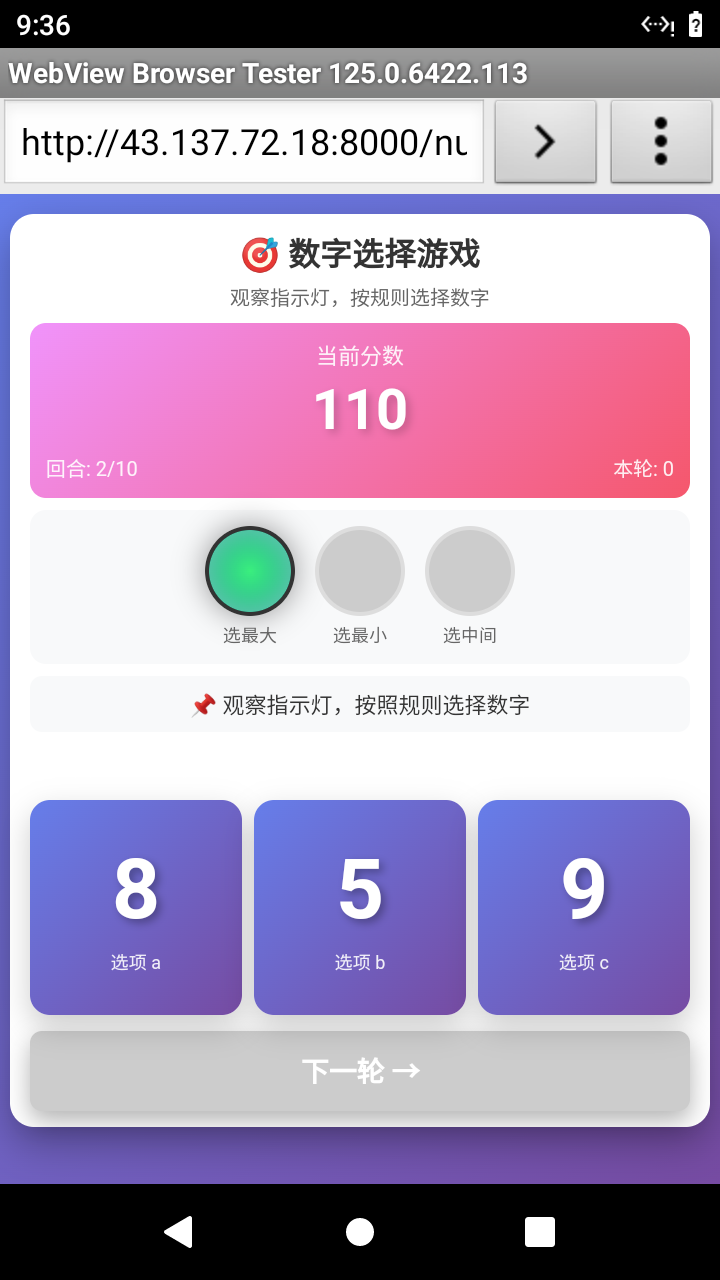

Select the correct number based on the traffic light color.
Answer: 2